Question: This is my plot:

I would like the coloring to be centered at 0 within the plot. While I managed to have the legend centered at 0, this does not apply to the dots in the plot (i.e. I would expect them to be gray at the zero value).
This is my code which generates the plots:
'''
import matplotlib.colors as mcolors
import matplotlib.cm as cm
import seaborn as sns
def plot_jitter(df):
plot = sns.stripplot(x='category', y='overall_margin', hue='overall_margin', data=df,
palette='coolwarm_r',
jitter=True, edgecolor='none', alpha=.60)
plot.get_legend().set_visible(False)
sns.despine()
plt.axhline(0, 0,1,color='grey').set_linestyle("--")
#Drawing the side color bar
normalize = mcolors.TwoSlopeNorm(vcenter=0, vmin=df['overall_margin'].min(), vmax=df['overall_margin'].max())
colormap = cm.coolwarm_r
[plt.plot(color=colormap(normalize(x))) for x in df['overall_margin']]
scalarmappaple = cm.ScalarMappable(norm=normalize, cmap=colormap)
scalarmappaple.set_array(df['overall_margin'])
plt.colorbar(scalarmappaple)
'''
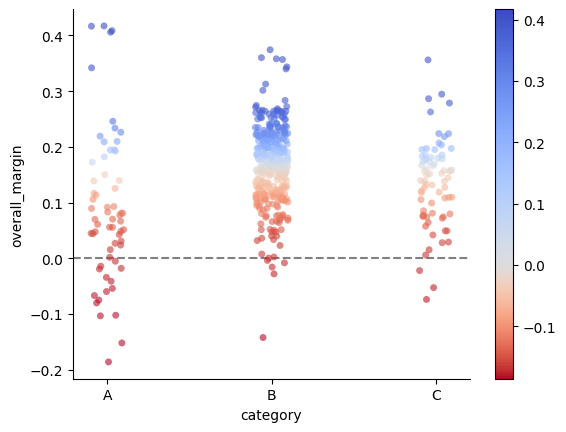
Answer: By using 'sns.scatterplot' instead of 'sns.stripplot' you can use the 'c', 'norm' and 'cmap' parameters like so.
'''
# Load demo data, scale 'total_bill' to be in the range [0, 1]
tips = sns.load_dataset("tips")
tips["total_bill"] = tips["total_bill"].div(100)
'''
Building the plot:
'''
fig, ax = plt.subplots()
# Get/set params for the colour mapping
vcenter = 0.15
vmin, vmax = tips["total_bill"].min(), tips["total_bill"].max()
normalize = mcolors.TwoSlopeNorm(vcenter=vcenter, vmin=vmin, vmax=vmax)
colormap = cm.coolwarm_r
# plot with:
# - 'c': array of floats for colour mapping
# - 'cmap': the colourmap you want
# - 'norm': to scale the data from 'c'
sns.scatterplot(
x="day",
y="total_bill",
data=tips,
c=tips["total_bill"],
norm=normalize,
cmap=colormap,
ax=ax,
)
ax.axhline(vcenter, color="grey", ls="--")
# Tweak the points to mimic 'sns.stripplot'
pts = ax.collections[0]
pts.set_offsets(pts.get_offsets() + np.c_[np.random.uniform(-.1, .1, len(tips)), np.zeros(len(tips))])
ax.margins(x=0.15)
scalarmappaple = cm.ScalarMappable(norm=normalize, cmap=colormap)
scalarmappaple.set_array(tips["total_bill"])
fig.colorbar(scalarmappaple)
'''
Which produces:
<URL>
The code to mimic stripplot is from <URL>